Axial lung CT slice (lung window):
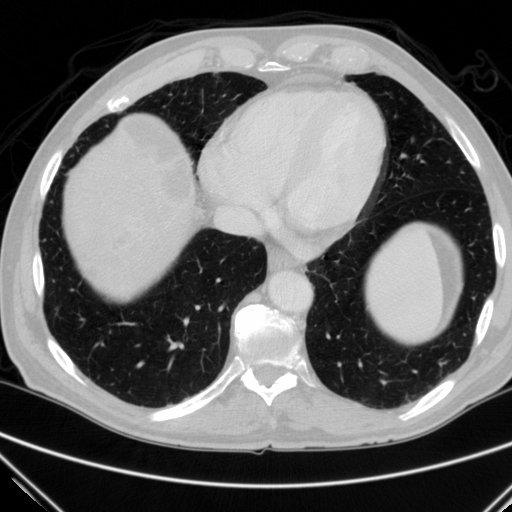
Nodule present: no